Question: I am trying to access some text that is located in a DIV.
I need to check to see if the page holds the text so I can return a true or false.
The code I am using is below:
'''
cancel = browser.text.include?("Current Cancelled")
if cancel == true
puts "Line item cancelled"
else
puts "****Line item not cancelled****"
end
'''
But it returns false every time.
Here is a code snippet of what I am looking into:

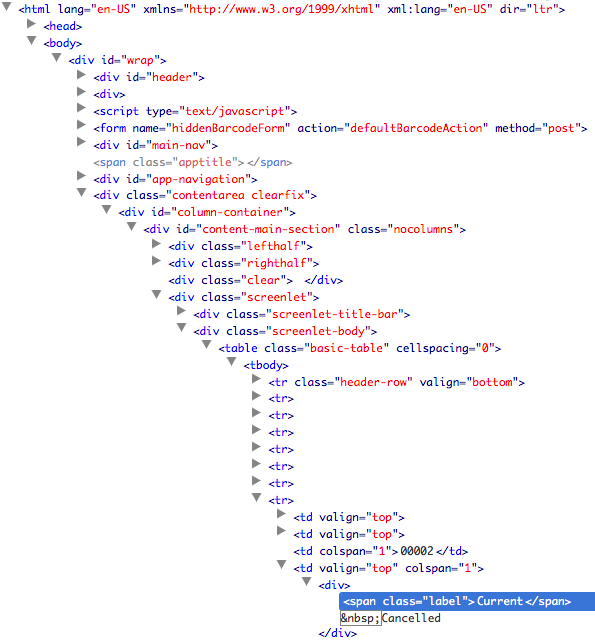
Answer: The probable reason this isn't working is because the string you're testing for contains a newline character and a non breaking space.
This could work...
'''
if browser.div(:text, /Current.*Cancelled/).exists?
puts "Line item cancelled"
else
puts "****Line item not cancelled****"
end
'''
or
'''
if browser.text =~ /Current.*Cancelled/
puts "Line item cancelled"
else
puts "****Line item not cancelled****"
end
'''
etc.